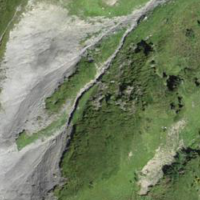
EUNIS habitat code: 26
Species observed at this site:
Parnassia palustris